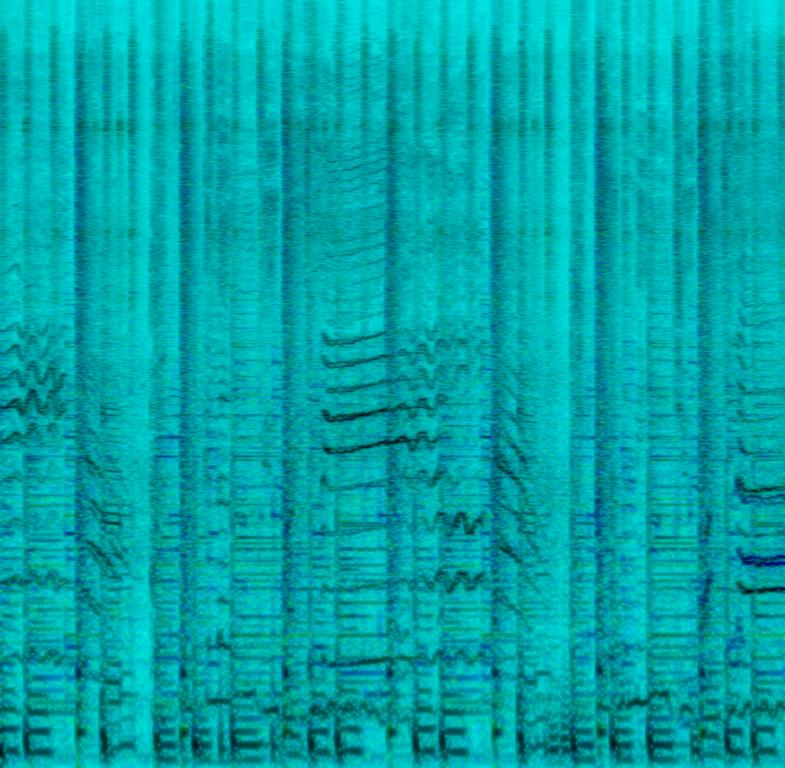
This is an R&B/disco funk music piece. There are multiple layers of a female vocalist singing melodically. The melody is being played by the electric guitar while the bass guitar is playing a groovy bass line. There is a funky acoustic drum beat in the background. The atmosphere is hip and the piece is very danceable. The piece could be playing for a 70s night at a dance club.